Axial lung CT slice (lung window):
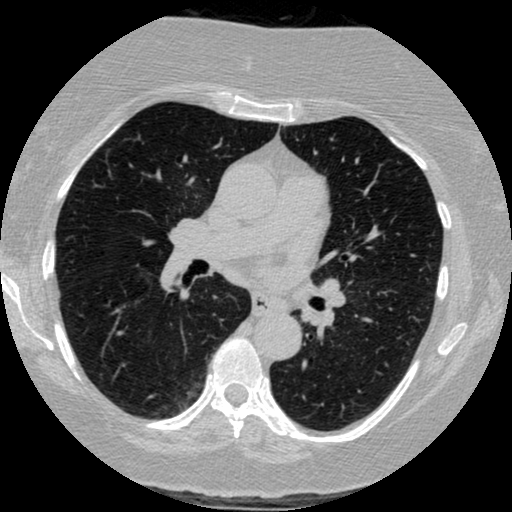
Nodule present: no